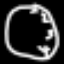
Label: clock